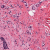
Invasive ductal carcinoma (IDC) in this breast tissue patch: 1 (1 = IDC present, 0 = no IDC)